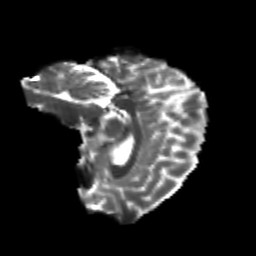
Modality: T2w
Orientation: sagittal
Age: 24
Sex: female
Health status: healthy
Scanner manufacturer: philips
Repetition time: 7.389 s
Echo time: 0.08599 s